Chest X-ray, AP view. Patient: 40 years old, sex F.
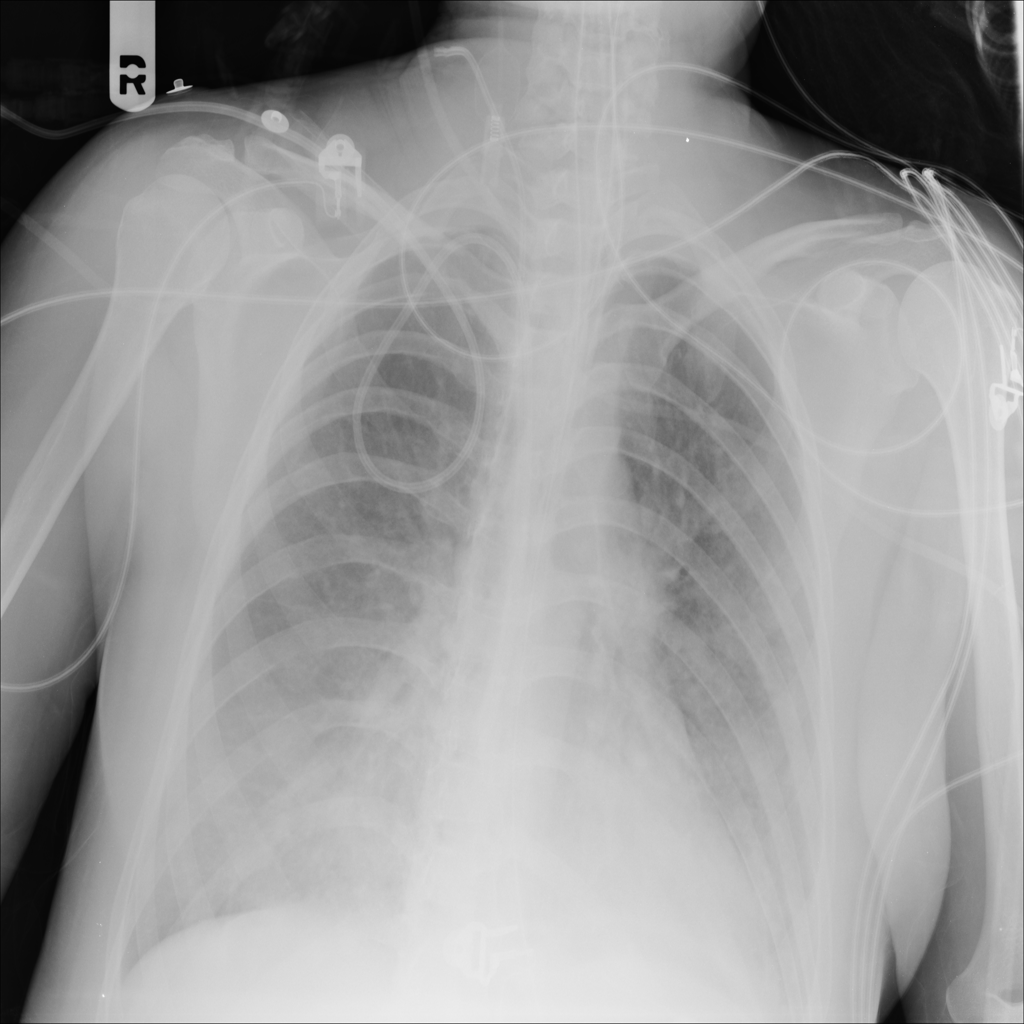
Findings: No Finding